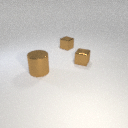
small brown metal cube to the left of small brown metal cube